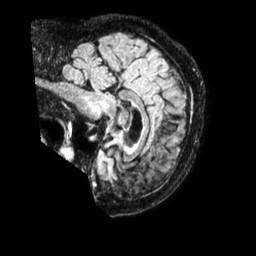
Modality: FLAIR
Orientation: sagittal
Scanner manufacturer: philips
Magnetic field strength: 1.5 T
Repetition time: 4.8 s
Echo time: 0.3301 s